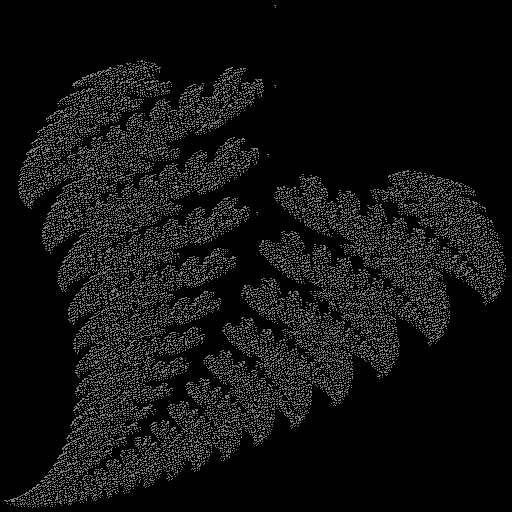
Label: fern